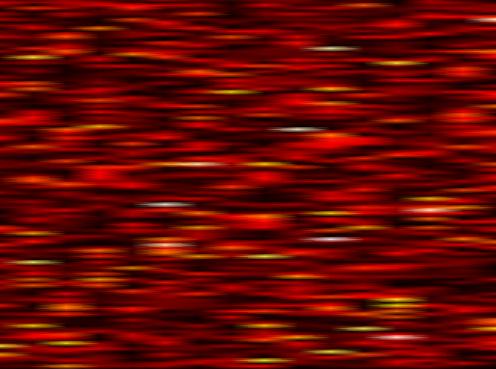
Label: FBMC